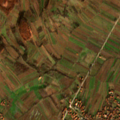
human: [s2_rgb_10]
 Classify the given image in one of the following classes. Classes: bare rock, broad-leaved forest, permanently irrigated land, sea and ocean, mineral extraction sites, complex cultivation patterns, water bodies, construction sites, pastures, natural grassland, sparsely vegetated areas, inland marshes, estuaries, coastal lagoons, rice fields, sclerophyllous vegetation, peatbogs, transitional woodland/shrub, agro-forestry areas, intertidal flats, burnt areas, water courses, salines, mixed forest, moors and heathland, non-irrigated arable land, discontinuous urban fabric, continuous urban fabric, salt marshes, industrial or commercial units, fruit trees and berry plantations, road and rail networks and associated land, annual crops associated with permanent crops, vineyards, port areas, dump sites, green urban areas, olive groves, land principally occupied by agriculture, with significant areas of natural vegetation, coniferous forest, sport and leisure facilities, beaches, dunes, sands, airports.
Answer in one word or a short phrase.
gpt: discontinuous urban fabric, non-irrigated arable land, complex cultivation patterns, land principally occupied by agriculture, with significant areas of natural vegetation, broad-leaved forest